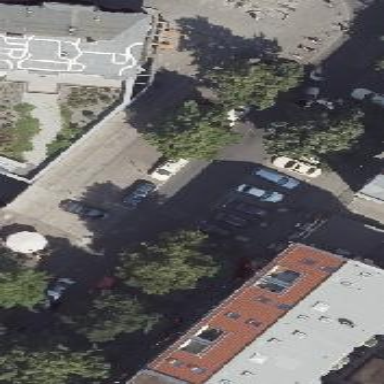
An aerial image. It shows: Street side parking with sett surface.